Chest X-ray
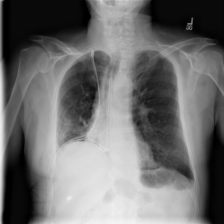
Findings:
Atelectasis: negative
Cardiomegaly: negative
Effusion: negative
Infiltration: negative
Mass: negative
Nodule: negative
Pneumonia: negative
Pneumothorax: positive
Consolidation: negative
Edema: negative
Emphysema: negative
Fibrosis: negative
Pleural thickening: negative
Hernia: negative